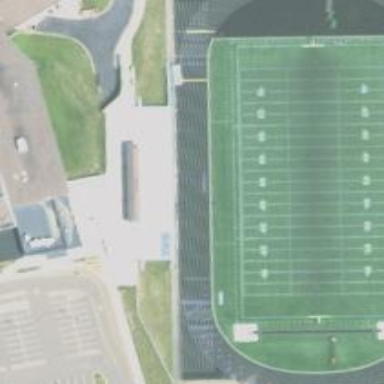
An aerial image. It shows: Astroturf pitch for American football.